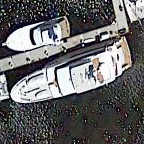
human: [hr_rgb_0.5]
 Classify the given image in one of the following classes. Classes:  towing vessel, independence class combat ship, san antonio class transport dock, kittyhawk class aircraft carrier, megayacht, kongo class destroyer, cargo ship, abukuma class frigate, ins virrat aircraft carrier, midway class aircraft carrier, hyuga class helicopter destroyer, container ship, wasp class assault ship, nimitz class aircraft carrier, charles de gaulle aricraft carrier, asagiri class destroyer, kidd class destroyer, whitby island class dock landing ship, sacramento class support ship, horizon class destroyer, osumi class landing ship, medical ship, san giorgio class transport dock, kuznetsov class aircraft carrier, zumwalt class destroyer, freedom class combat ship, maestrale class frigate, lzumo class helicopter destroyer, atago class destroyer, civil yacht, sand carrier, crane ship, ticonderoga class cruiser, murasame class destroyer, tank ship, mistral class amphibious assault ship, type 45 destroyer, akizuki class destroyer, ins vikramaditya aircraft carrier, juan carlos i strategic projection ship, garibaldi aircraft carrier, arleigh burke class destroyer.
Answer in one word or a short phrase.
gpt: Civil yacht